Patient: sex M, age 75
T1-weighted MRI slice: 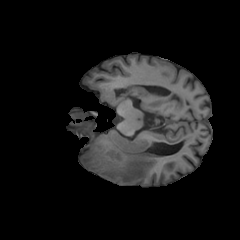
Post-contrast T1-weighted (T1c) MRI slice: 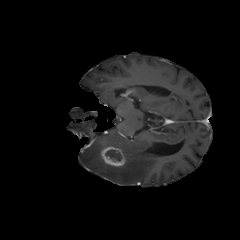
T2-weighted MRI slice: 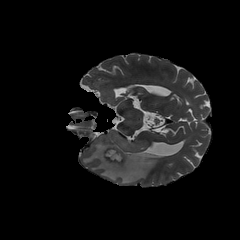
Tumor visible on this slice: yes
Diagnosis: Glioblastoma, IDH-wildtype
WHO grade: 4